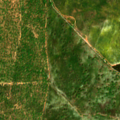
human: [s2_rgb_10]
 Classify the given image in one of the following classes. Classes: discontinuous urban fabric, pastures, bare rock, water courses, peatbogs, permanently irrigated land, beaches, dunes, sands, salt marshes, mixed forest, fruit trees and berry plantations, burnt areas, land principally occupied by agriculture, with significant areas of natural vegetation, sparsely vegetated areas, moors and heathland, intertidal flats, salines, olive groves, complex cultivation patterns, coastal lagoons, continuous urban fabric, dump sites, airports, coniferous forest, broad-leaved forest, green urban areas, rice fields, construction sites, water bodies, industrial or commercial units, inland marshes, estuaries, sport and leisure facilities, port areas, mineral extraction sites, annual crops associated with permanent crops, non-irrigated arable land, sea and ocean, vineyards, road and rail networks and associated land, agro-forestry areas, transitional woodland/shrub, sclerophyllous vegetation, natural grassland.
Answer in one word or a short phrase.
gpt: continuous urban fabric